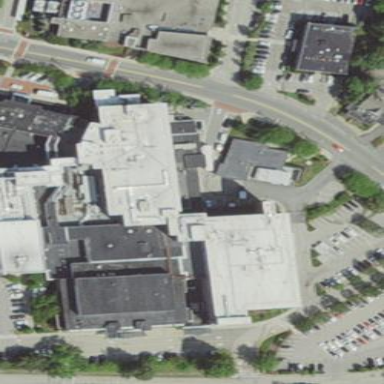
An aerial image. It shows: Healthcare facility identified as hospital.